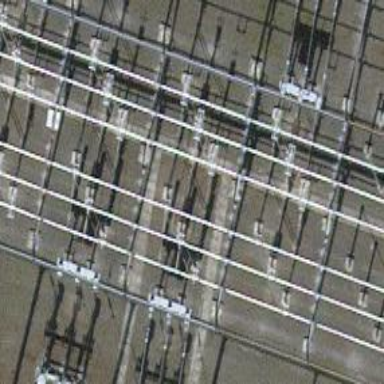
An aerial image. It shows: Power line with 3 cables. It uses busbar.